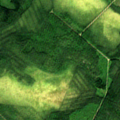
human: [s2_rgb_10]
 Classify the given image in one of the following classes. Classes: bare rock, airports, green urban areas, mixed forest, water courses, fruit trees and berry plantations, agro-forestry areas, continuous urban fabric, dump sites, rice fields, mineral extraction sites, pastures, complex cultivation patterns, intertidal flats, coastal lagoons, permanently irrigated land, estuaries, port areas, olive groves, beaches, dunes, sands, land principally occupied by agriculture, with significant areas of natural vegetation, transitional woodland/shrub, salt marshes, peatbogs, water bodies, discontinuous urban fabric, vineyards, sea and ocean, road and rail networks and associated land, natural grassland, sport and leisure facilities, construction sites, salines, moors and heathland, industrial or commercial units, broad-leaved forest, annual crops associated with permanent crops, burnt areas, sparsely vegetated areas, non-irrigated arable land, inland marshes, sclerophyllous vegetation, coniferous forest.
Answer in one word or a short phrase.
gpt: coniferous forest, mixed forest, transitional woodland/shrub